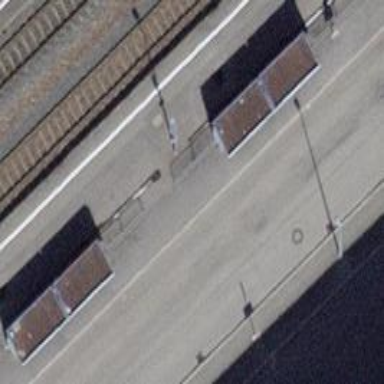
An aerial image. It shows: Fence with bar-type bars.